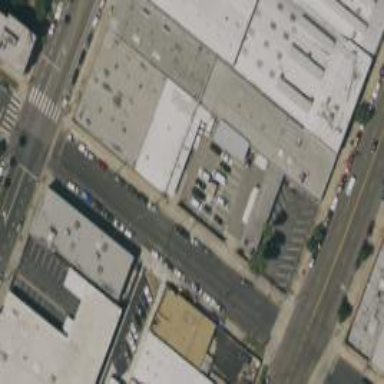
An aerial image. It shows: Industrial building.